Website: crate-barrel
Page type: cross-sells
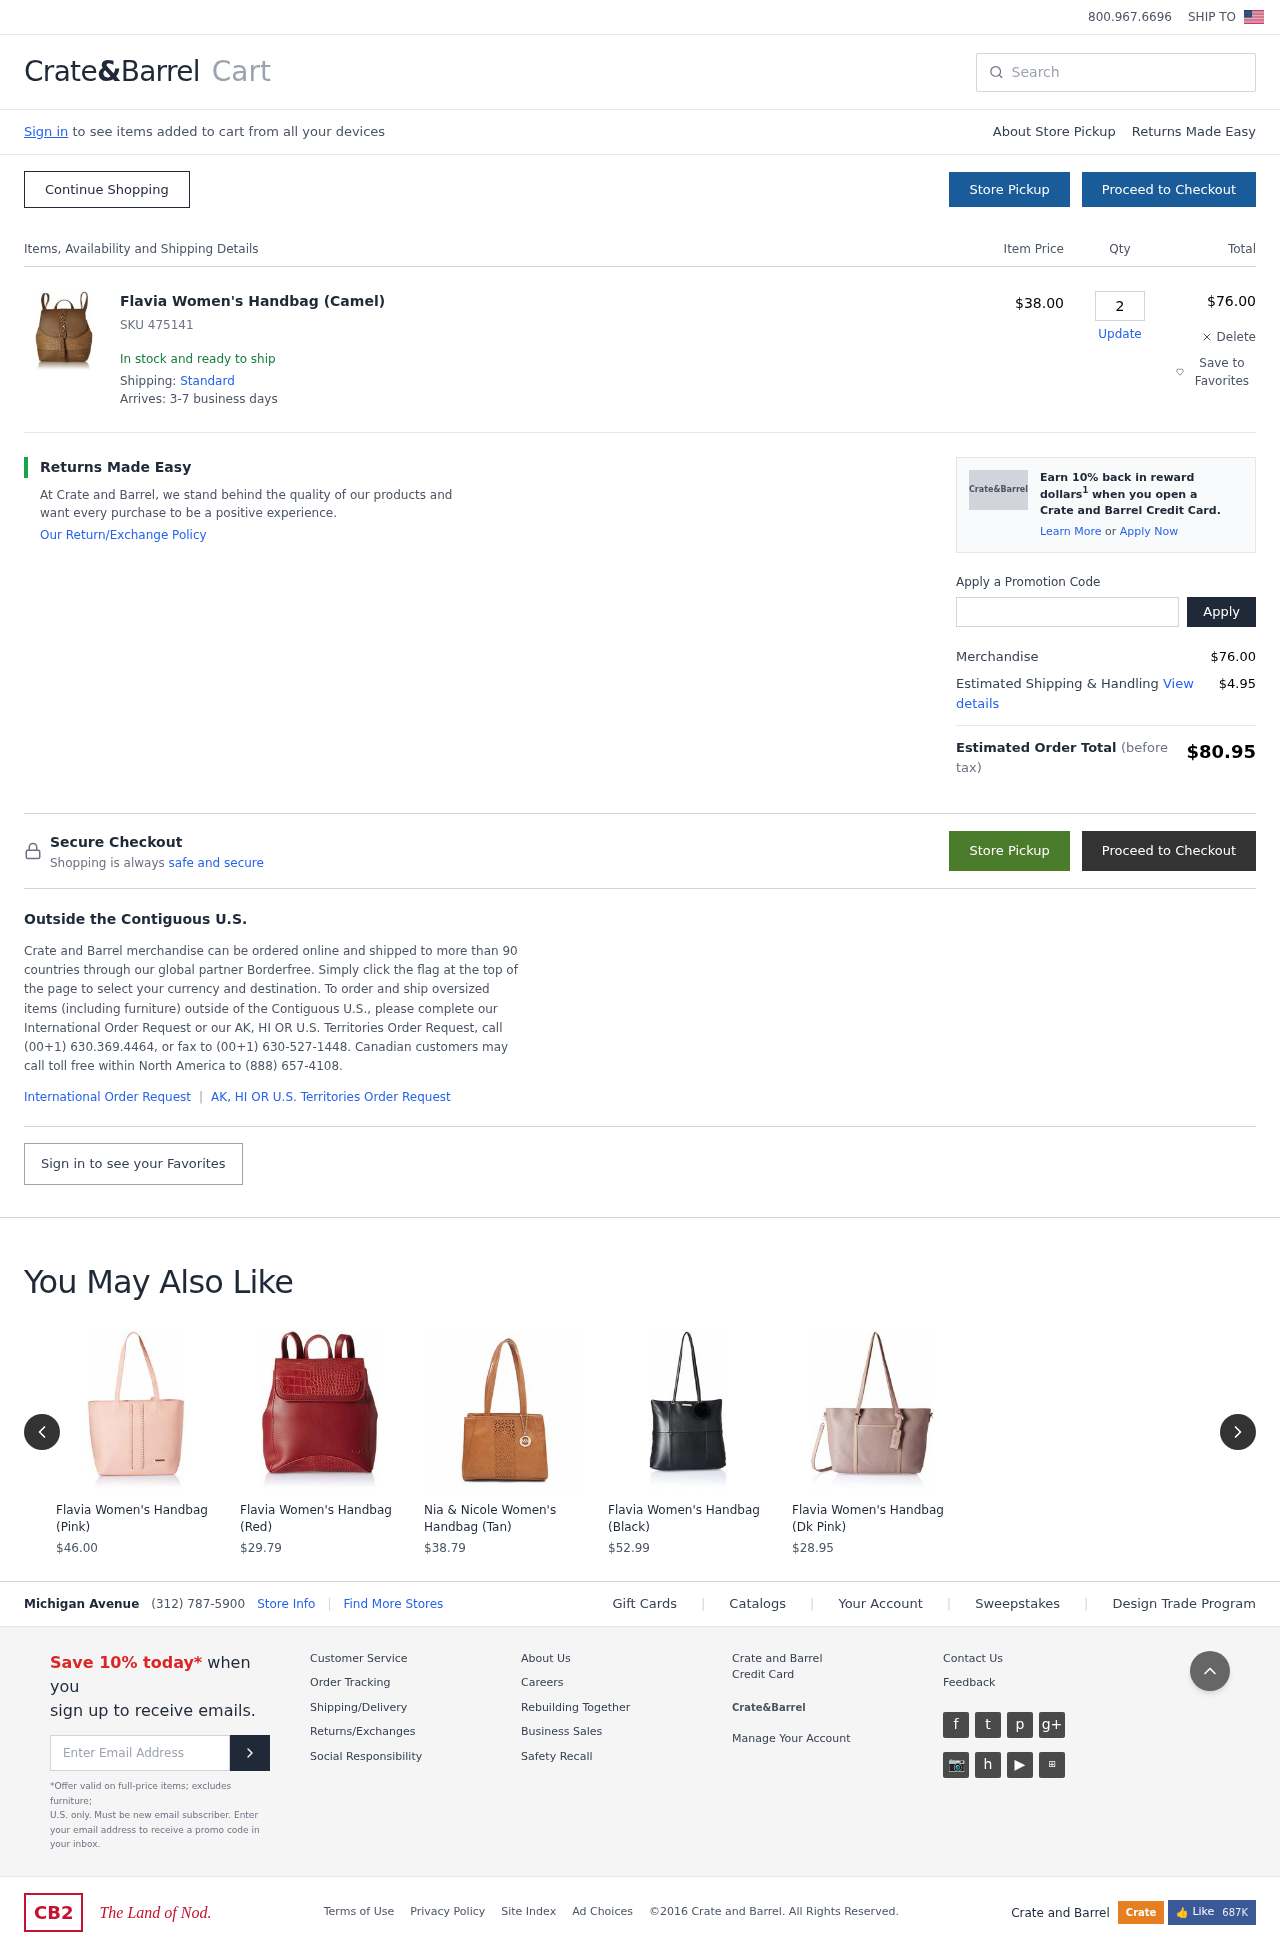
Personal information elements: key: PII_PROMO_CODE
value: SUMMER78
Product elements: key: PRODUCT1_NAME
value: Flavia Women's Handbag (Camel)
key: PRODUCT1_PRICE
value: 38
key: PRODUCT1_QUANTITY
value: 2
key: PRODUCT2_NAME
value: Flavia Women's Handbag (Pink)
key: PRODUCT2_PRICE
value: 46
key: PRODUCT3_NAME
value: Flavia Women's Handbag (Red)
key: PRODUCT3_PRICE
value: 29.79
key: PRODUCT4_NAME
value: Nia & Nicole Women's Handbag (Tan)
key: PRODUCT4_PRICE
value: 38.79
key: PRODUCT5_NAME
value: Flavia Women's Handbag (Black)
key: PRODUCT5_PRICE
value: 52.99
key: PRODUCT6_NAME
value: Flavia Women's Handbag (Dk Pink)
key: PRODUCT6_PRICE
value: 28.95
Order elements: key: ORDER_SKU
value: SKU 475141
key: ORDER_ITEM_TOTAL
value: $76.00
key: ORDER_SUBTOTAL
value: $76.00
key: ORDER_SHIPPING_COST
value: $4.95
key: ORDER_TOTAL
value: $80.95
Search elements: key: HEADER_SEARCH
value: Search